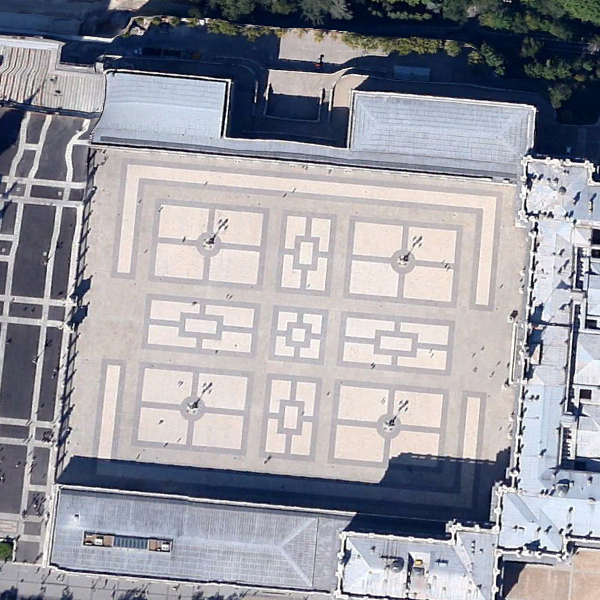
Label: Square